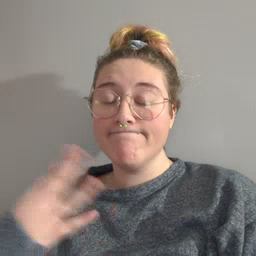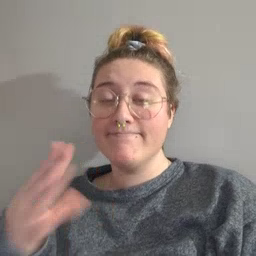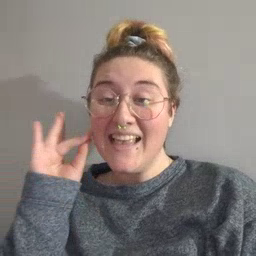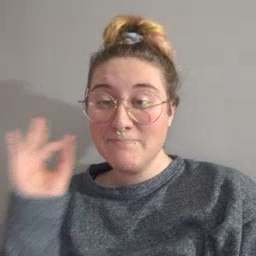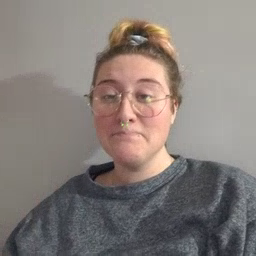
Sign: kitty